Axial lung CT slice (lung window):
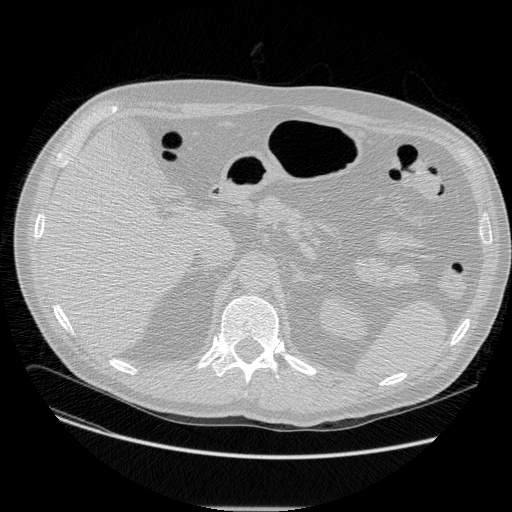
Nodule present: no